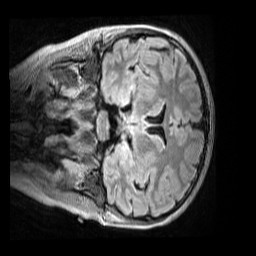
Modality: FLAIR
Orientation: coronal
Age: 12
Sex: male
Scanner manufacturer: siemens
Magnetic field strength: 3 T
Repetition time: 5 s
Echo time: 0.388 s